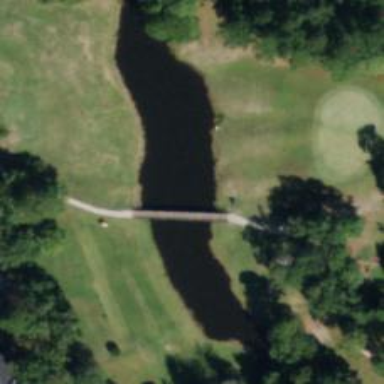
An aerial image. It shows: Asphalt path on bridge designed for golf cart use.